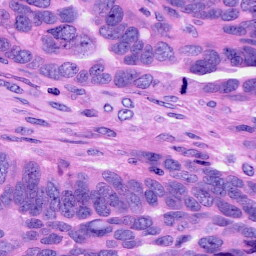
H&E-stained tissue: Ovarian